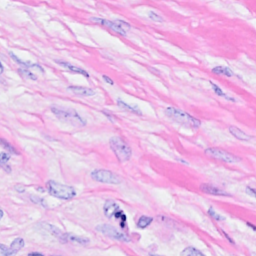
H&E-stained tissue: Breast